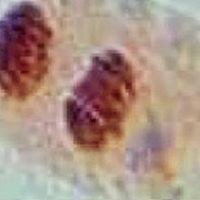
Label: telophase